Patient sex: M
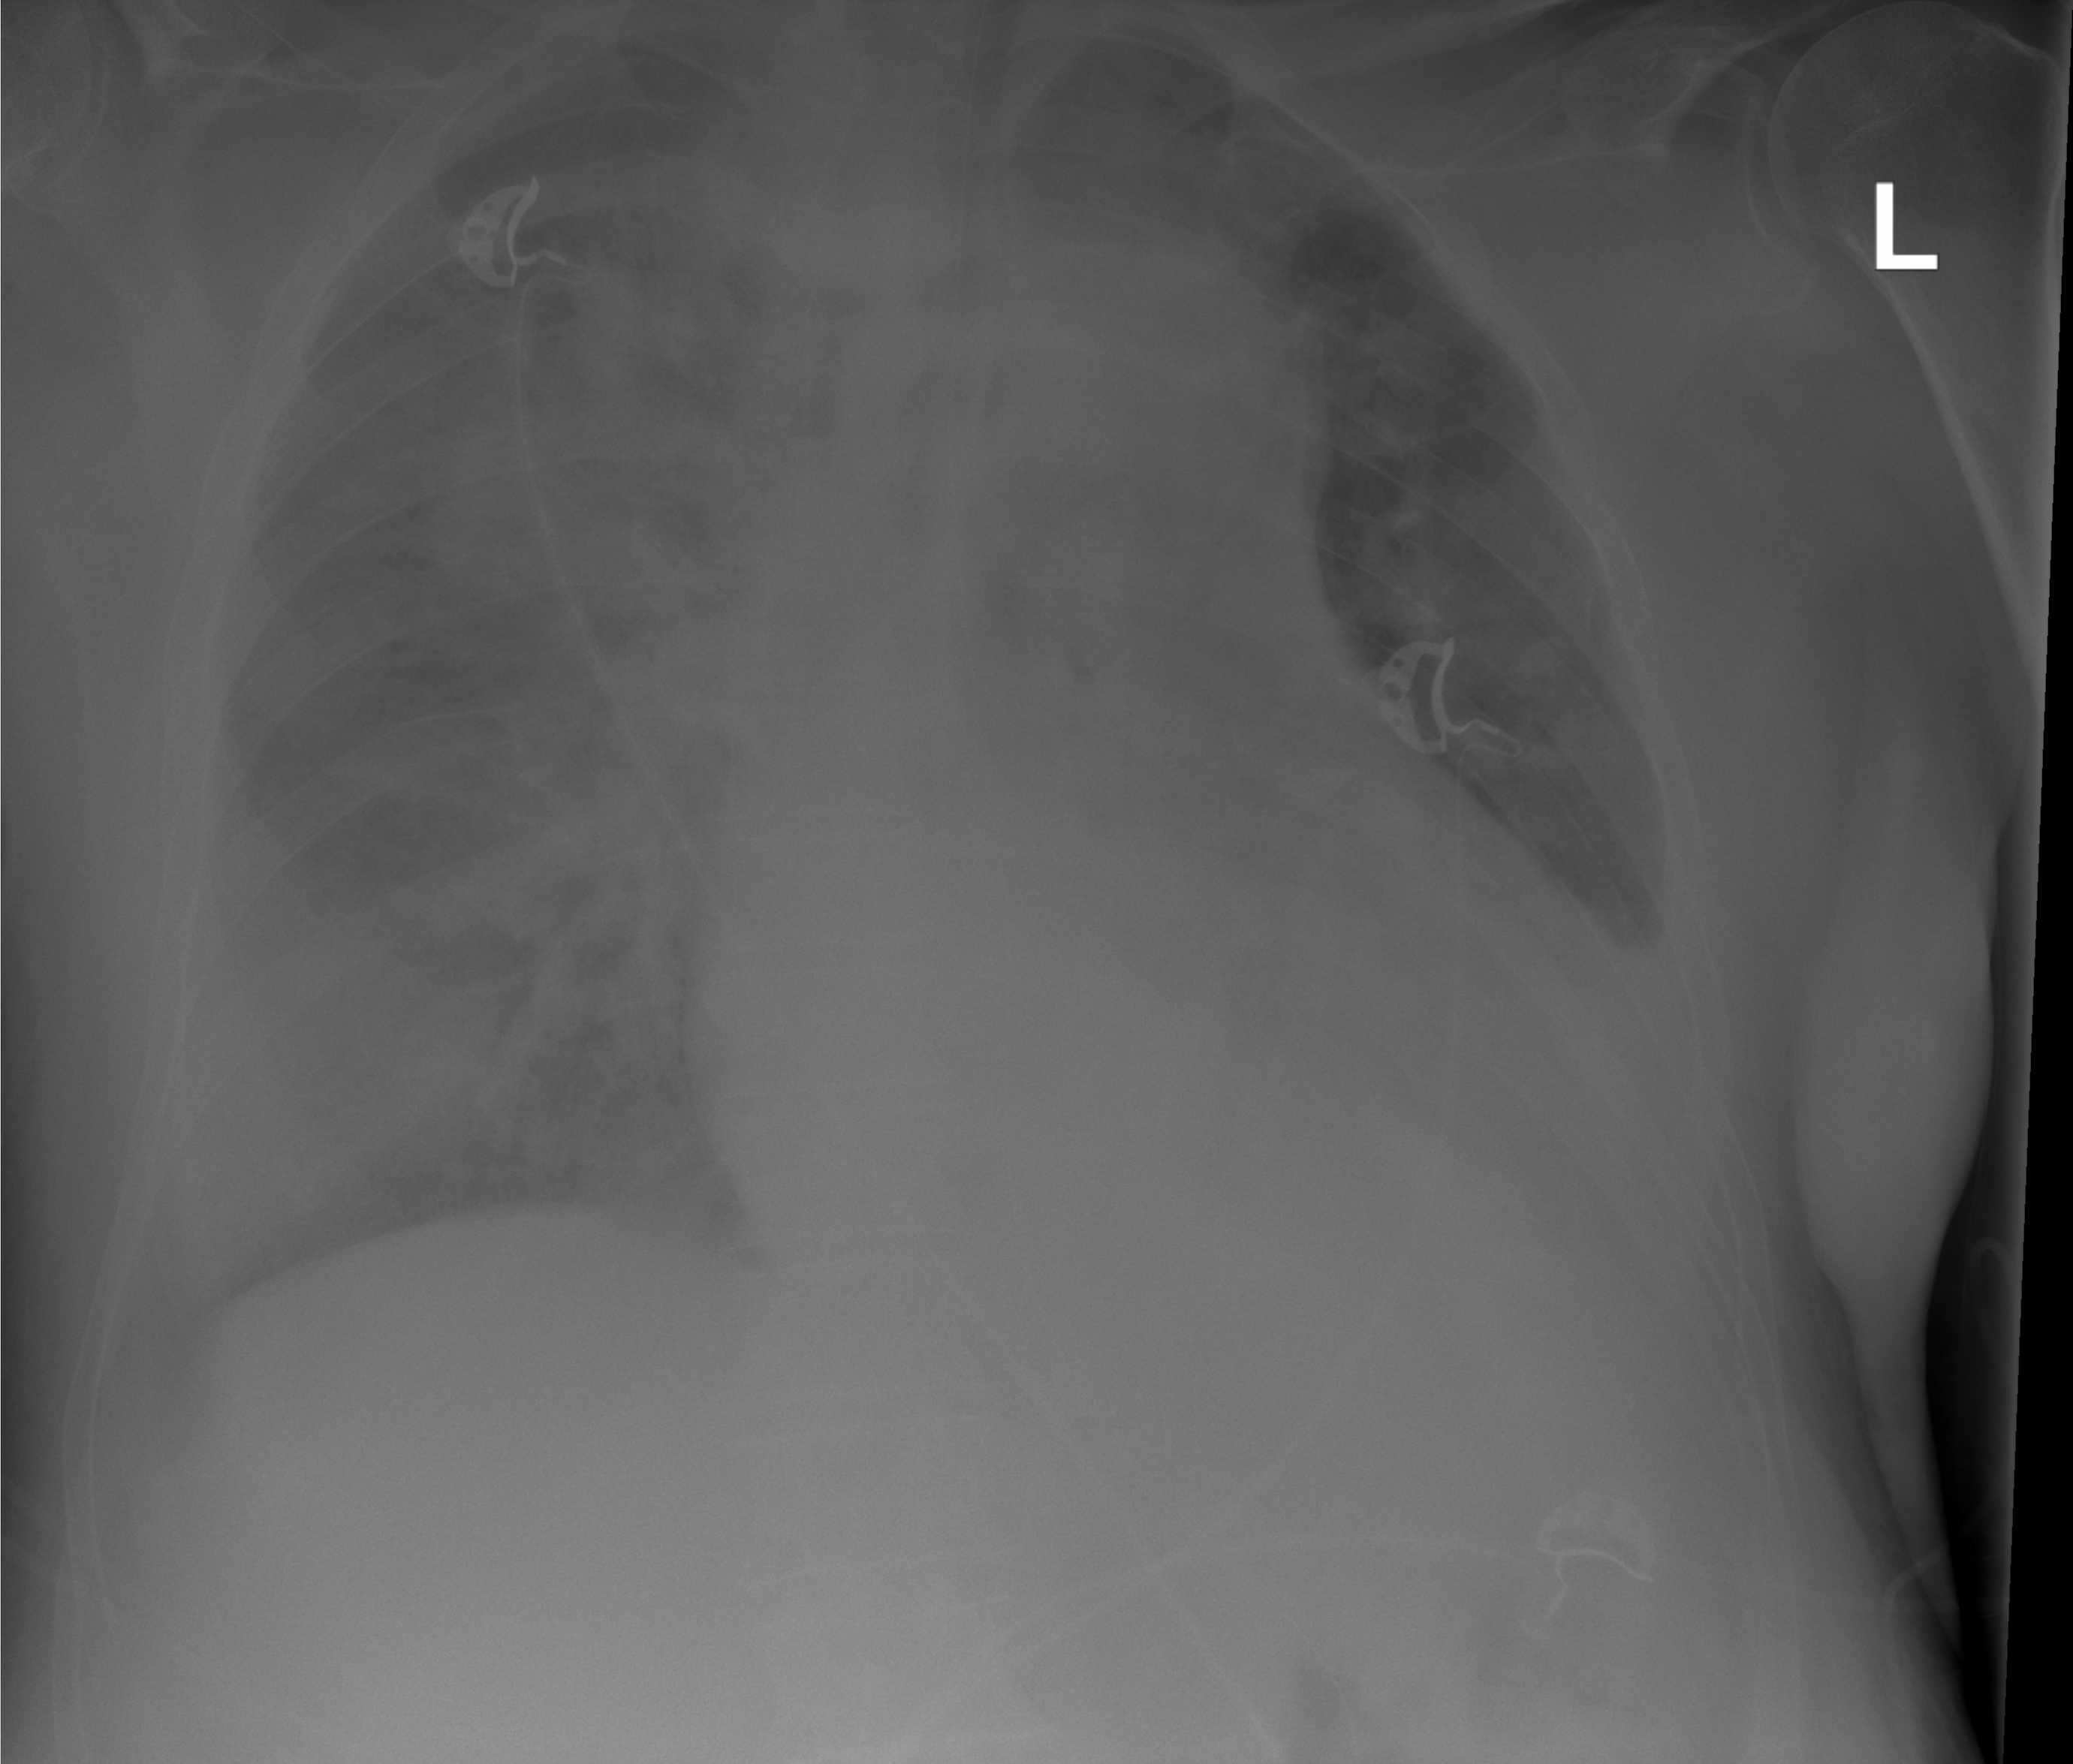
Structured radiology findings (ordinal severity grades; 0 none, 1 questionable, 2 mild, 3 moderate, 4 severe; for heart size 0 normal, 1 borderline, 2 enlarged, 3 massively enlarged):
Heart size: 2
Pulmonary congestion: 3
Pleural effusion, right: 2
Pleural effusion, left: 2
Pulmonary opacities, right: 2
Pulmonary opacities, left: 2
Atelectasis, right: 2
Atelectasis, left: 2